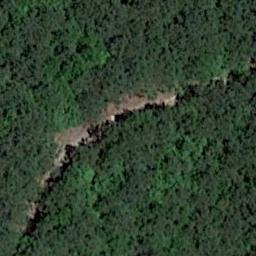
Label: forest